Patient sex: M
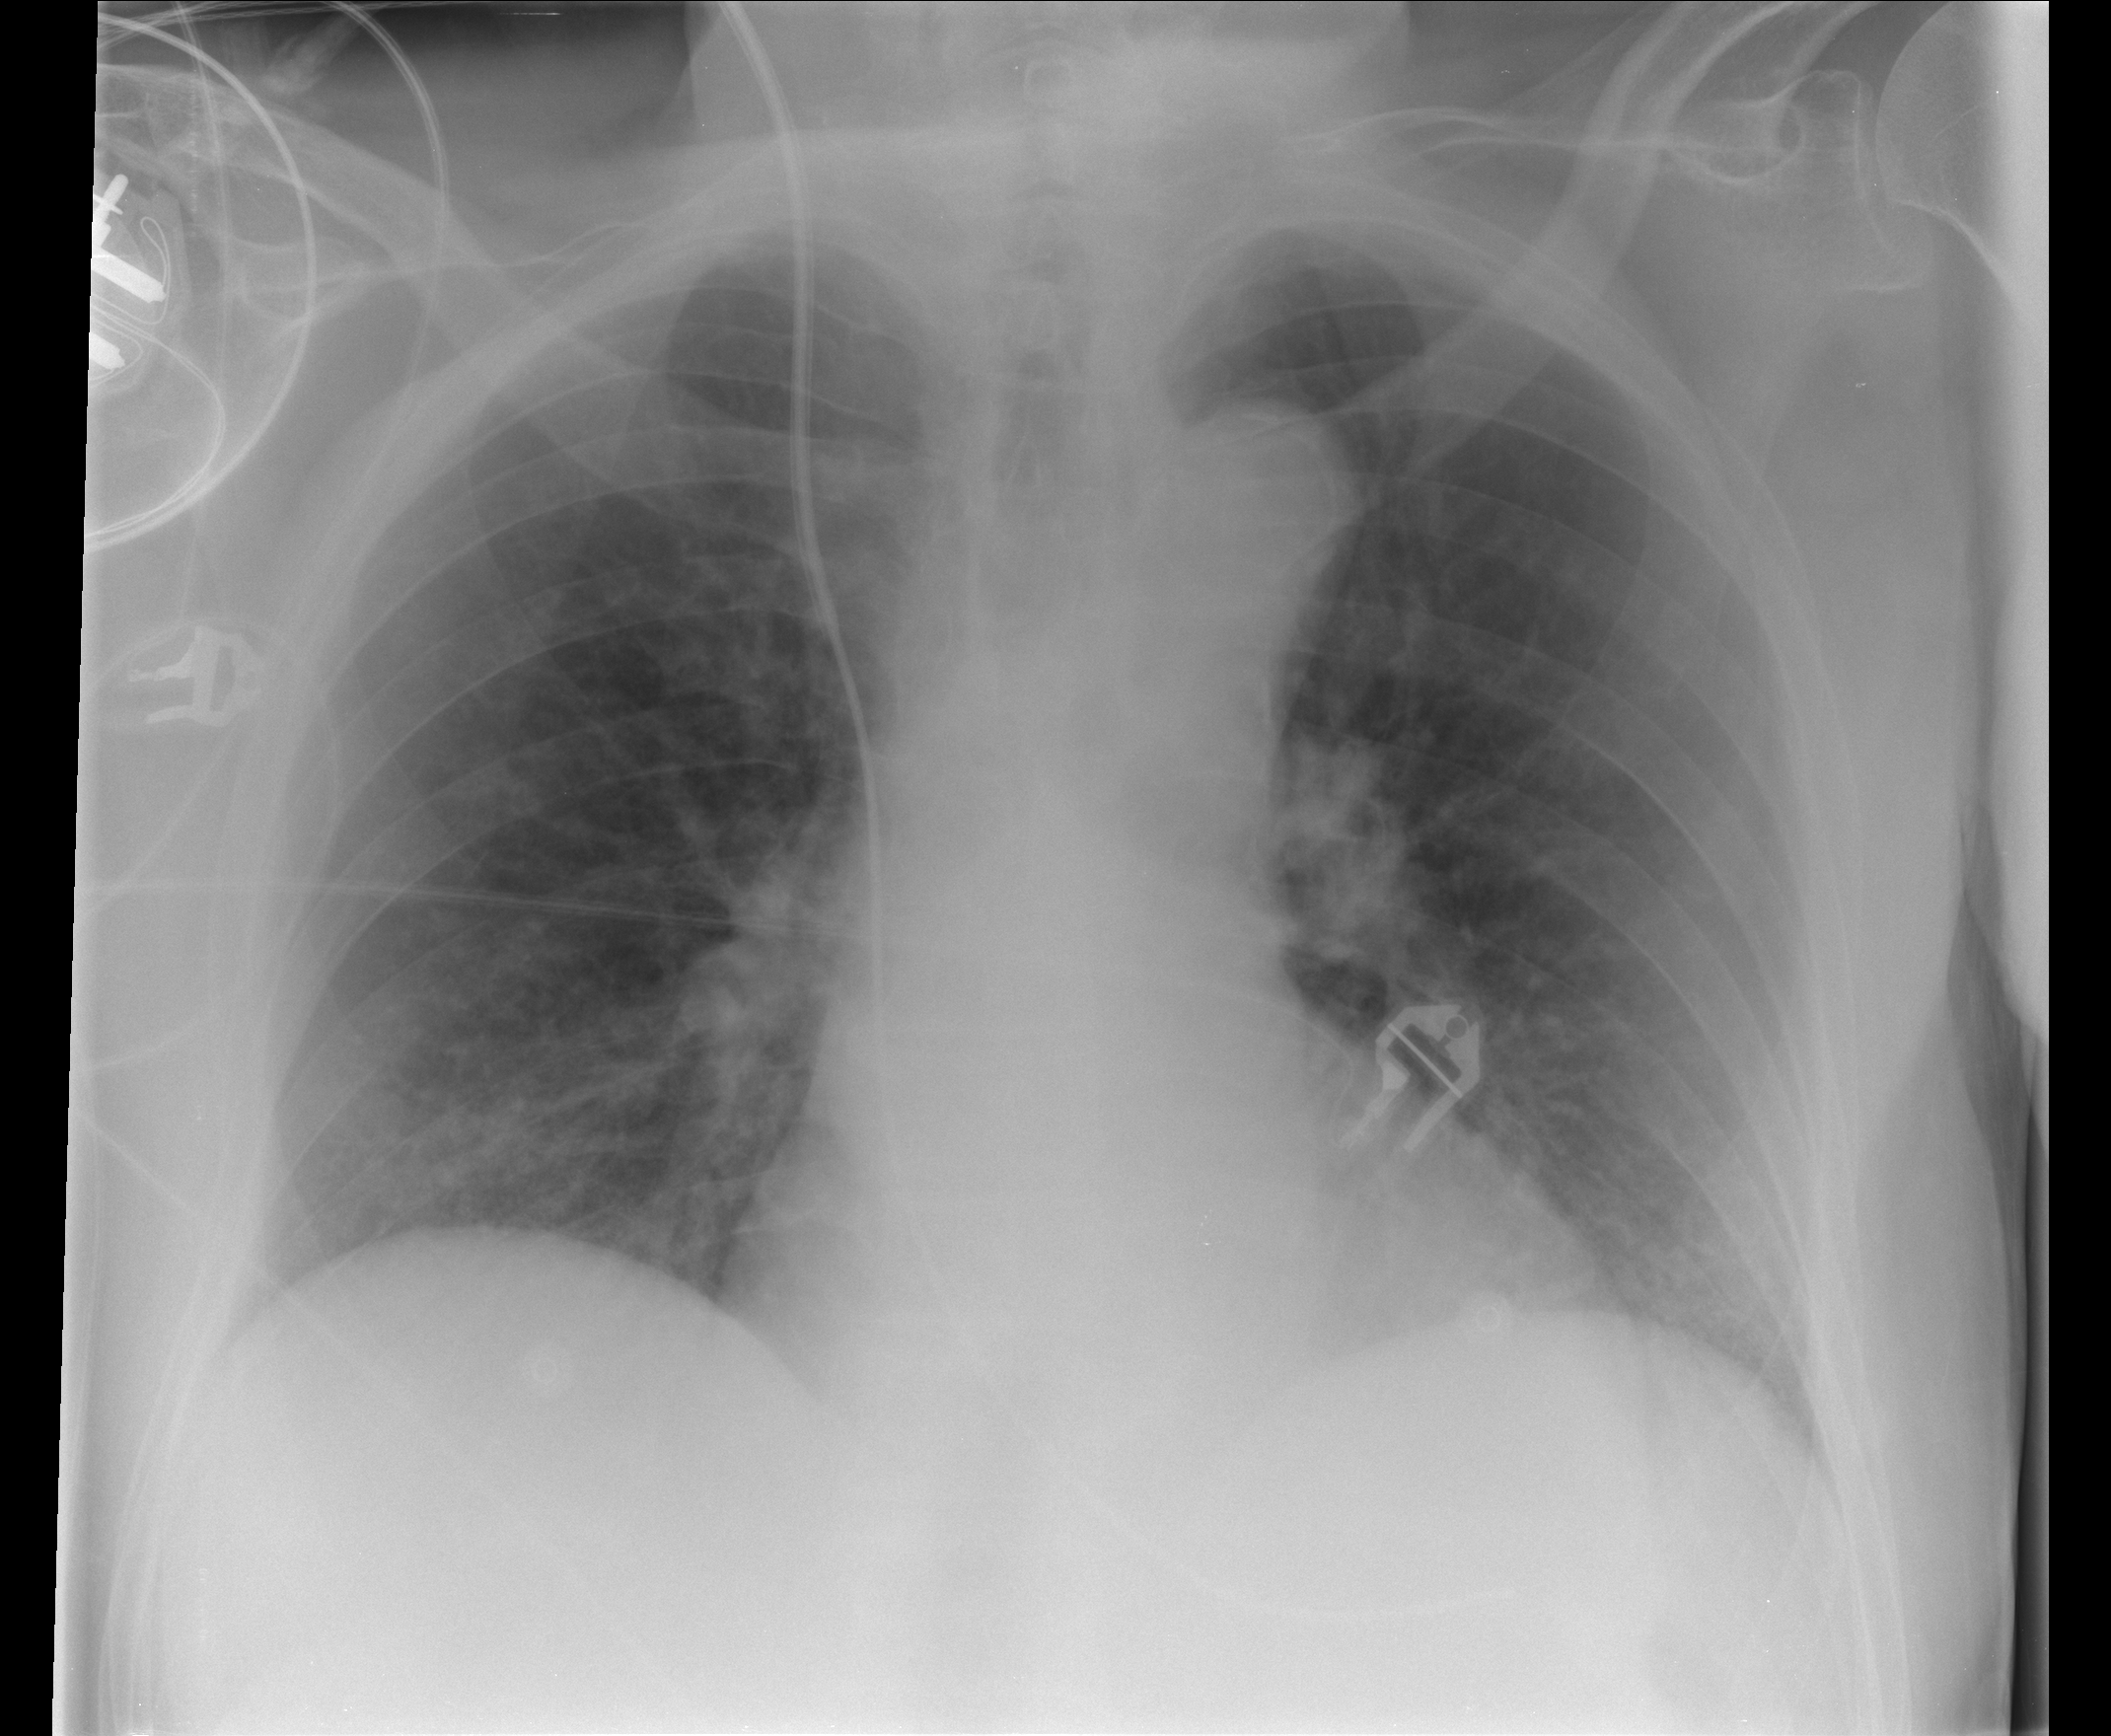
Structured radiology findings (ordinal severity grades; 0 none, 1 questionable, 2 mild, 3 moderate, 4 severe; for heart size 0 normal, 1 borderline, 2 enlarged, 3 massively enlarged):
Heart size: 0
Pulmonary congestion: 1
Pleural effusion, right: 0
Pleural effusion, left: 0
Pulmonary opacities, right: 0
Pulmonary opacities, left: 0
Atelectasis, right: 0
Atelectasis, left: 0